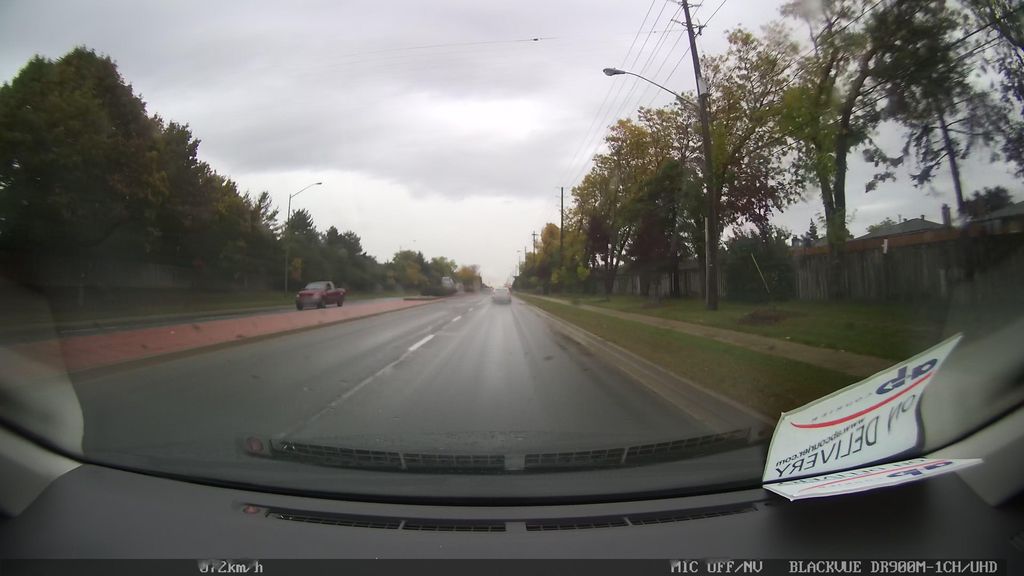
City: toronto